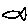
Label: fish